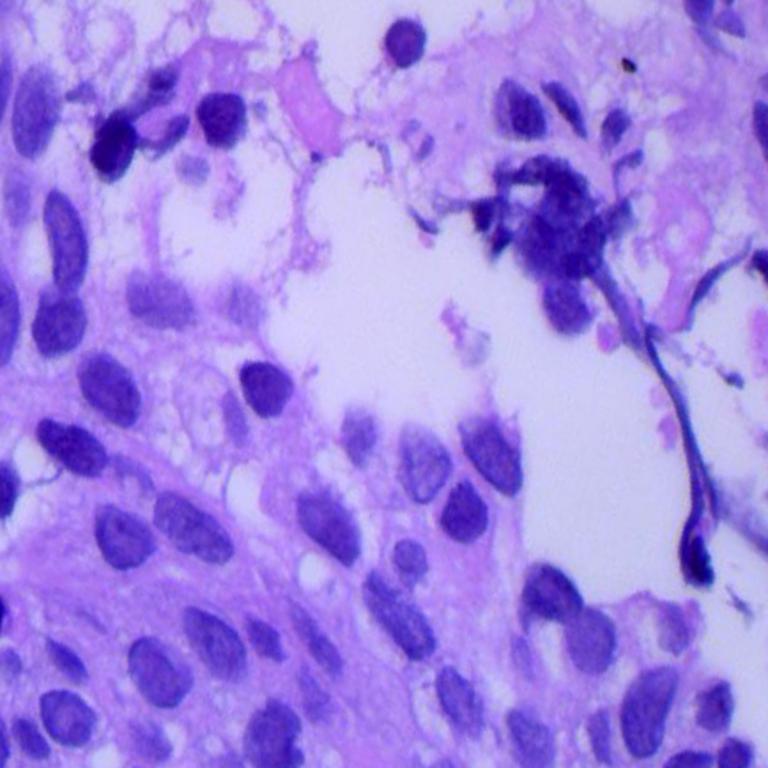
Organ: lung
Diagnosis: squamous carcinomas